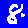
Digit: 8